Question: I need to estimate and plot a logistic multilevel model. I've got the binary dependent variable employment status (empl) (0 = unemployed; 1 = employed) and level of internet connectivity (isoc) as (continuous) independent variable and need to include random effects (intercept and slope) alongside the education level (educ) (1 = low-skilled worker; 2 = middle-skilled; 3 = high-skilled). Also I have some control variables I'm not going to mention here. I'm using the function of the package. Here is a sample data frame and my (simplified) code:
'''
library(lme4)
library(lmerTest)
library(tidyverse)
library(dplyr)
library(sjPlot)
library(moonBook)
library(sjmisc)
library(sjlabelled)
set.seed(1212)
d <- data.frame(empl=c(1,1,1,0,1,0,1,1,0,1,1,1,0,1,0,1,1,1,1,0),
isoc=runif(20, min=-0.2, max=0.2),
educ=sample(1:3, 20, replace=TRUE))
'''
Results:
'''
empl isoc educ
1 1 0.078604108 1
2 1 0.093667591 3
3 1 -0.061523272 2
4 0 0.009468908 3
5 1 -0.169220134 2
6 0 -0.038594789 3
7 1 0.170506490 1
8 1 -0.098487991 1
9 0 0.073339737 1
10 1 0.144211813 3
11 1 -0.133510687 1
12 1 -0.045306606 3
13 0 0.124211903 3
14 1 -0.003908486 3
15 0 -0.080673475 3
16 1 0.061406993 3
17 1 0.015401951 2
18 1 0.073351501 2
19 1 0.075648137 2
20 0 0.041450192 1
'''
Fit:
'''
m <- glmer(empl ~ isoc + (1 + isoc | educ),
data=d,
family=binomial("logit"),
nAGQ = 0)
summary(m)
'''
Now the question: I'm looking for a plot with three graphs, one graph for each educ-level, with the probabilities (values just between 0 and 1). Here is an sample image from the web:
Below is my (simplified) code for the plot. But it only produces crap I cannot interpret.
'''
plot_model(m, type="pred",
terms=c("isoc [all]", "educ"),
show.data=TRUE)
'''
There is one thing I can do to get a "kind-of" right plot but I have to alter the model above in a way I think it's wrong (keyword: multicollinearity). Additionally I don't think the three graphs of this plot are correct either. The modified model looks like this:
'''
m <- glmer(empl ~ isoc + educ (1 + isoc | educ),
data=d,
family=binomial("logit"),
nAGQ = 0)
summary(m)
'''
I appreciate any help! I think my problem resembles <URL> but unfortunately there has been no answer to this yet and unfortunately I'm not able to comment with my low reputation.
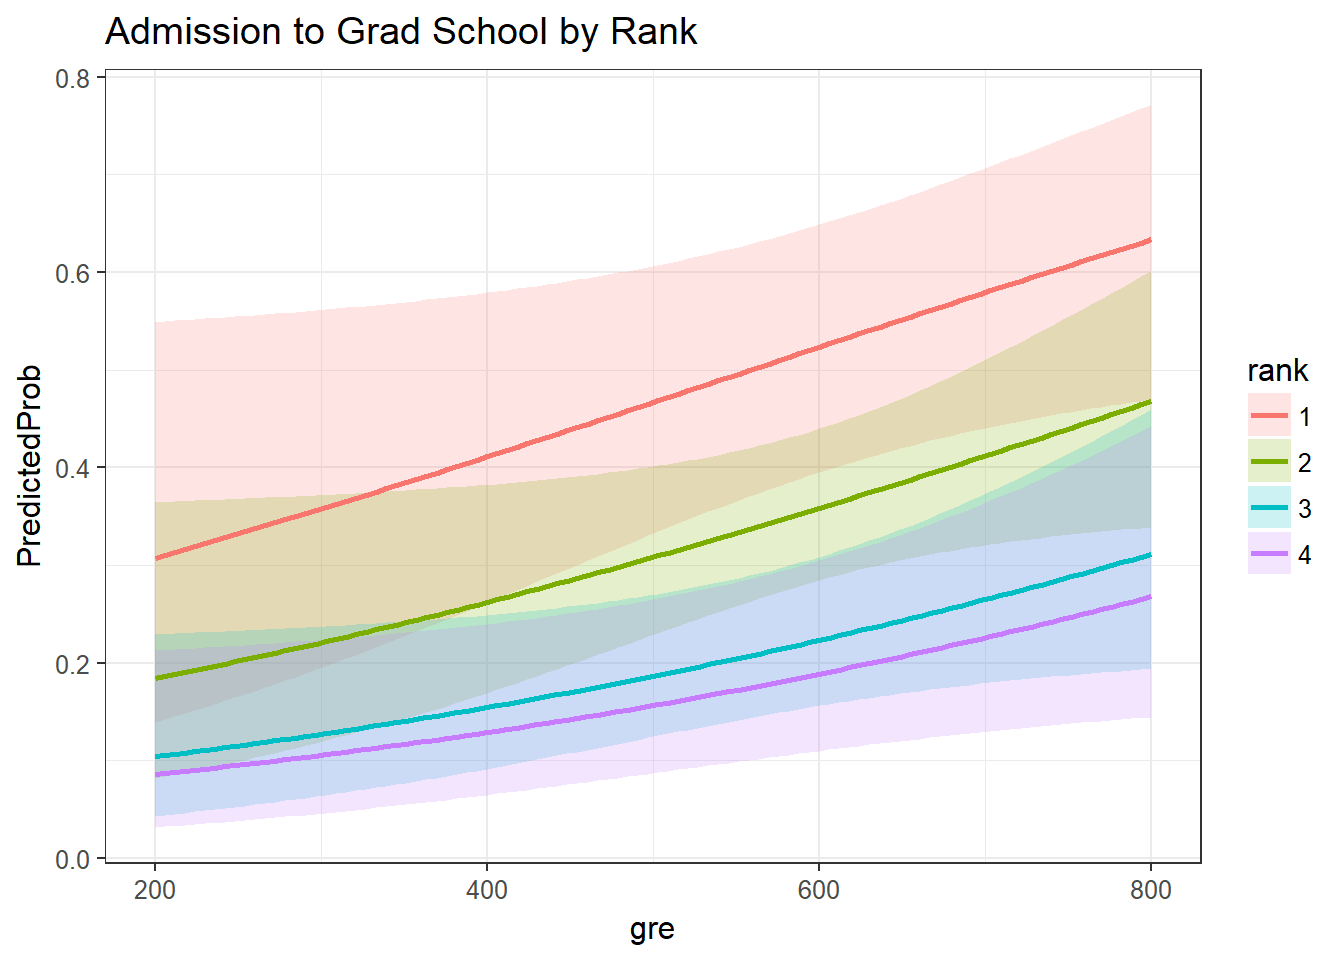
Answer: I think you want
'''
plot_model(m, type="pred",
pred.type = "re",
terms = c("isoc[n=100]","educ"), show.data = TRUE)
'''
- 'pred.type = "re"'- 'isoc[n=100]''isoc''isoc''[all]'
For the example you've given the prediction lines are all on top of each other (because the fit is singular/the random-effects variance is effectively zero), but that's presumably because your sample data set is so small.
---
For what it's worth, although this is a perfectly well-posed programming problem, I would recommend treating 'educ' as a random effect:
- -
Feel free to ask more questions about your model setup/definition on <URL>